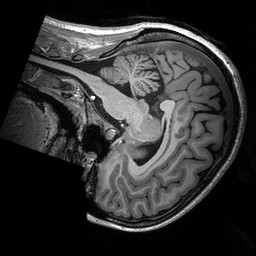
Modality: T1w
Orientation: sagittal
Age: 30
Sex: female
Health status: healthy
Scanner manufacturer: siemens
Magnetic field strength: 3 T
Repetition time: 2.53 s
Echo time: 0.00288 s